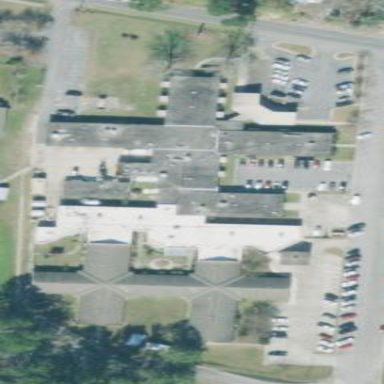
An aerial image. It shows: Healthcare facility identified as hospital.